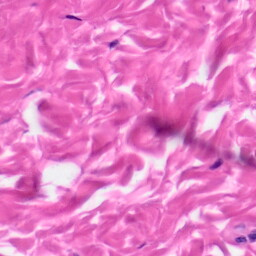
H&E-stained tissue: Skin